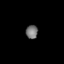
Tissue: skin
Cell type: Others
Senescence score: 0.7308
Nuclear area (px): 157
Mean DAPI intensity: 117.446